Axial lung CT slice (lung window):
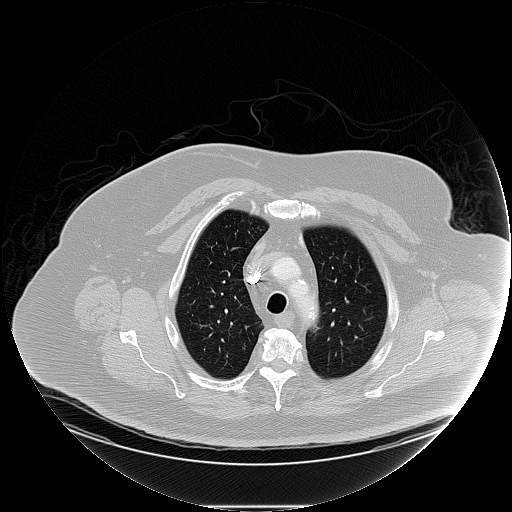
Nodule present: no